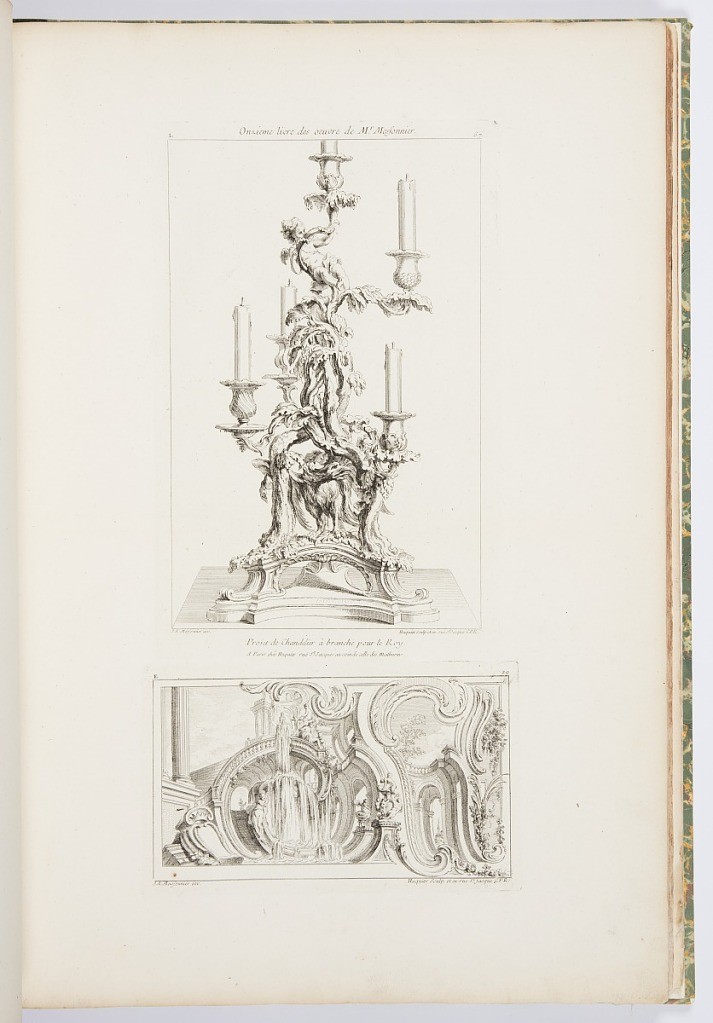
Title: Design of a Fountain in a Grotto and Architectural Elements
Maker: Juste-Aurèle Meissonnier, French, b. Italy, 1695–1750
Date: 1740
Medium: Engraving on white laid paper
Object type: Print
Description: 1921-6-212-28-a: Title page for the eleventh book of the work of Me...;     1921-6-212-28-b: 1st state. Central fountain with river god at left...